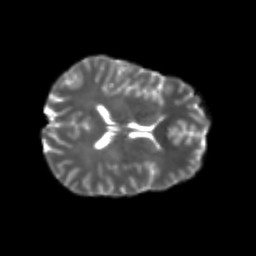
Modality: T2w
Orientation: axial
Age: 24
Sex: female
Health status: healthy
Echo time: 0.074 s